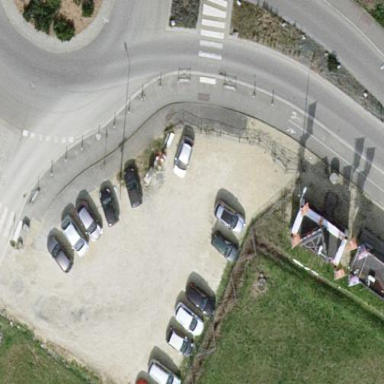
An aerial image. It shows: Parking area with gravel surface.